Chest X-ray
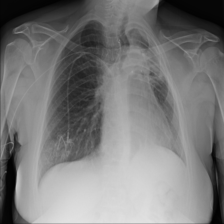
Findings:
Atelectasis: negative
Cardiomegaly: negative
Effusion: negative
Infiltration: negative
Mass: negative
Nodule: negative
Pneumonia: negative
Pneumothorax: negative
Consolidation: negative
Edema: negative
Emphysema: negative
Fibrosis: negative
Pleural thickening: negative
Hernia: negative